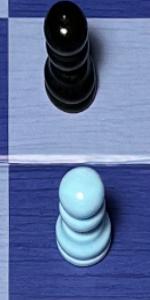
Label: Pawn_White